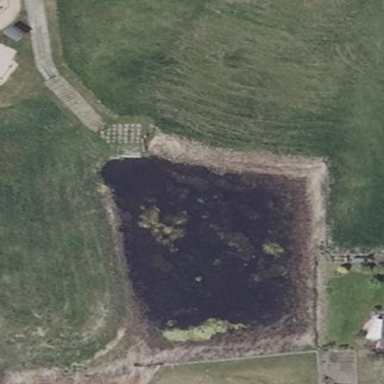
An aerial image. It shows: Peaceful pond surrounded by nature.